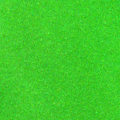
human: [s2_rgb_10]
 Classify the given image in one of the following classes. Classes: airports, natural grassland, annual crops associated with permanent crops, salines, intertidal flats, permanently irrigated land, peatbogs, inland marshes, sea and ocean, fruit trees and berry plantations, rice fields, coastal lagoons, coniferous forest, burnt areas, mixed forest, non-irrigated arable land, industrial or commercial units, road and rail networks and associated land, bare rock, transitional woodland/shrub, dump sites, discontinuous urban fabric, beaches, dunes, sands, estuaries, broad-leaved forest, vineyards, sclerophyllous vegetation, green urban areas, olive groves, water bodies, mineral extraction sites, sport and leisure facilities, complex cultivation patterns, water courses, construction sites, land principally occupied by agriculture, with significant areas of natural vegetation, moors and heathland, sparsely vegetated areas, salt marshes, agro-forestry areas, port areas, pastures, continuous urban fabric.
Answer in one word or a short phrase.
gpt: coastal lagoons